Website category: phone
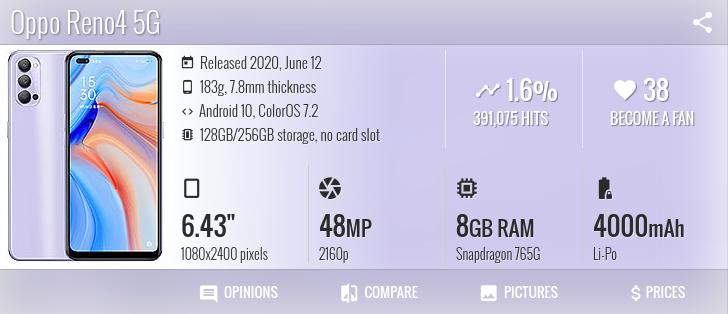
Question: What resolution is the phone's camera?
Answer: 2160p

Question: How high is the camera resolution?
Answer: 2160p

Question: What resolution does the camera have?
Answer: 2160p

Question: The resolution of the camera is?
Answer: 2160p

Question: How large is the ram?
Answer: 8 GB RAM

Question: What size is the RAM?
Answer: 8 GB RAM

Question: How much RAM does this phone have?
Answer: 8 GB RAM

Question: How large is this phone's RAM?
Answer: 8 GB RAM

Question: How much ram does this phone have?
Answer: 8 GB RAM

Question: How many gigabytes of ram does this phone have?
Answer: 8 GB RAM

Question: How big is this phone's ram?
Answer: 8 GB RAM

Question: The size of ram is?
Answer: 8 GB RAM

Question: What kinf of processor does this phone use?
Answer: Snapdragon 765G

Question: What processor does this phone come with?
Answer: Snapdragon 765G

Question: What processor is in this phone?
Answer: Snapdragon 765G

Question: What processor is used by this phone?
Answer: Snapdragon 765G

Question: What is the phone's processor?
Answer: Snapdragon 765G

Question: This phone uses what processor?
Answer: Snapdragon 765G

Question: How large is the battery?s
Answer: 4000 mAh

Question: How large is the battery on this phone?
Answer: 4000 mAh

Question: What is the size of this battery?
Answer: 4000 mAh

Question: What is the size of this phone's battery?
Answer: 4000 mAh

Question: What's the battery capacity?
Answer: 4000 mAh

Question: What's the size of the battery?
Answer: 4000 mAh

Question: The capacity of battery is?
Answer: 4000 mAh